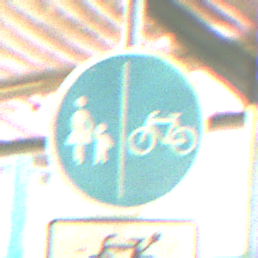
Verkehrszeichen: GetrennterRadUndGehwegRadwegRechts
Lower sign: EinspurigeFahrzeugeFrei4
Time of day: MorningAfternoon
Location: Roofed (Special)
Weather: NotSpecified
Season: NotSpecified
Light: Artificial